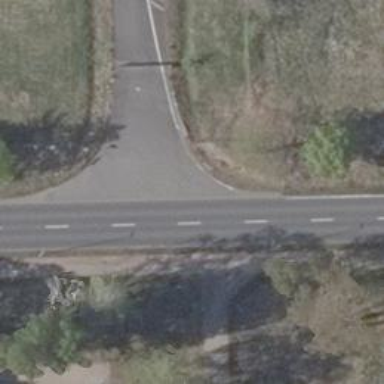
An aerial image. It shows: Tertiary road with asphalt surface.